Question: Ok this is simple thing. I firstly created a usual "Home" Button linking to the Home Page of the website, but the word "Home" looked too obvious. Hence I tried to insert an icon in place of that word, but its not fitting properly. I have tried some things in my css but its messing up the whole (used to create the navigation menu). The screenshot is attached. Please if someone can see whats wrong.
CSS:-
'''
ul#menu
{
padding: 0px;
position: relative;
margin: 0;
}
ul#menu li
{
display: inline;
text-decoration:solid;
}
ul#menu li a
{
color: black;
background-color: #f5b45a;
padding: 10px 20px;
text-decoration: none;
line-height: 2.8em;
/*CSS3 properties*/
border-radius: 4px 4px 0 0;
}
'''
HTML:-
'''
<ul id="menu">
<li id="Home_Link"><a href="Home"><img src="../../Image_Data/Home_Icon.ico" id="Home_Icon"/></a></li>
<li><a href="Men">MEN</a></li>
<li><a href="Women">WOMEN</a></li>
<li><a href="Kids">KIDS</a></li>
<li><a href="Design">DESIGN!!</a></li>
'''
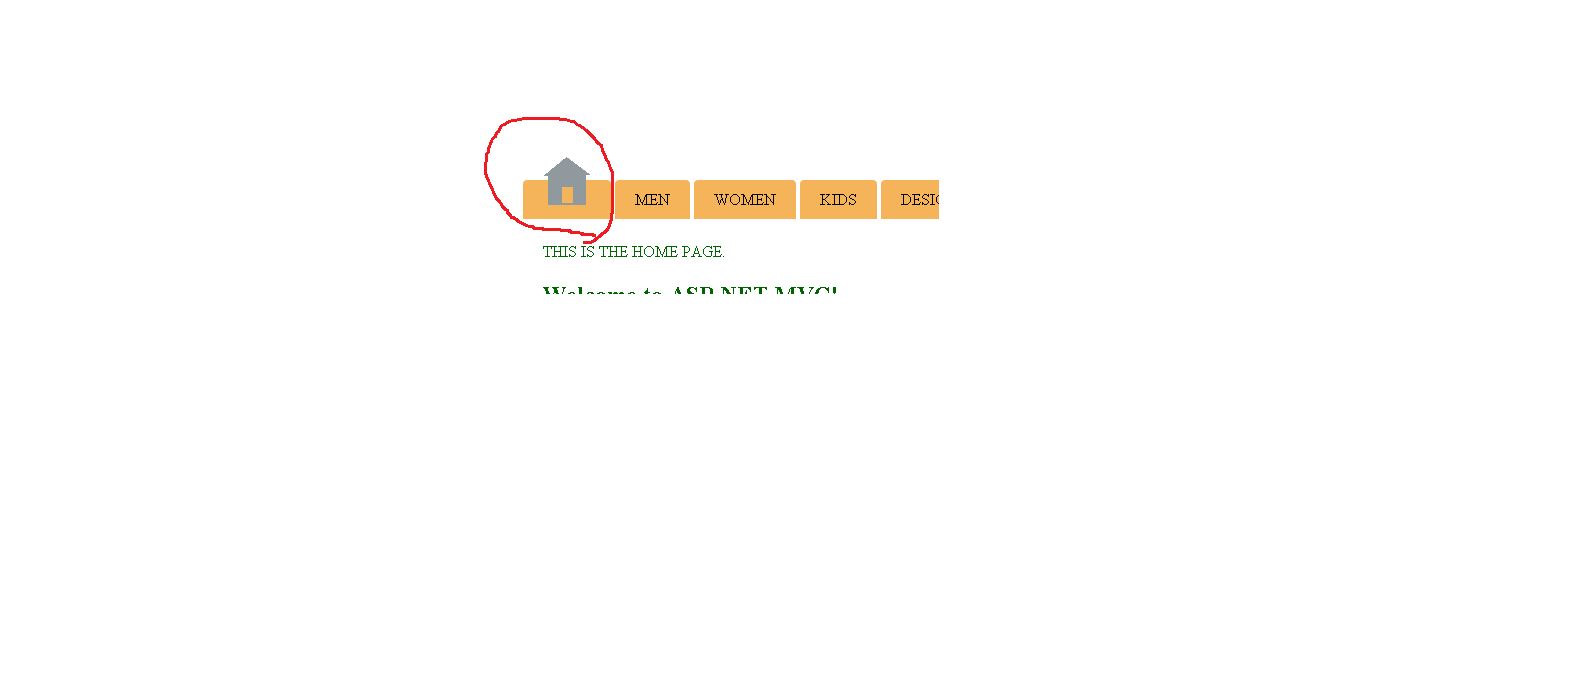
Answer: With your current styles you will need to play around with the vertical-alignment and margins for the image, something like:
'''
ul#menu li#Home_Link a img {
vertical-align: text-bottom;
margin-bottom: -5px;
}
'''
As a side note, your use of ID's for elements is not recommended - use classes if needed. And reduce the specificity of your style declarations, e.g. .home-link img